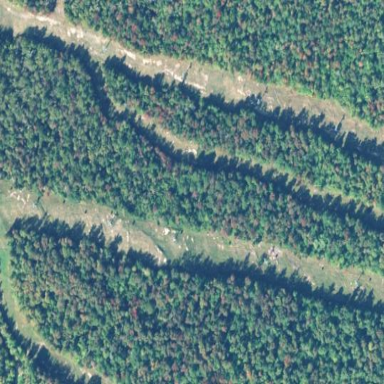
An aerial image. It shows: Coniferous forest area.